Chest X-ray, PA view. Patient: 45 years old, sex F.
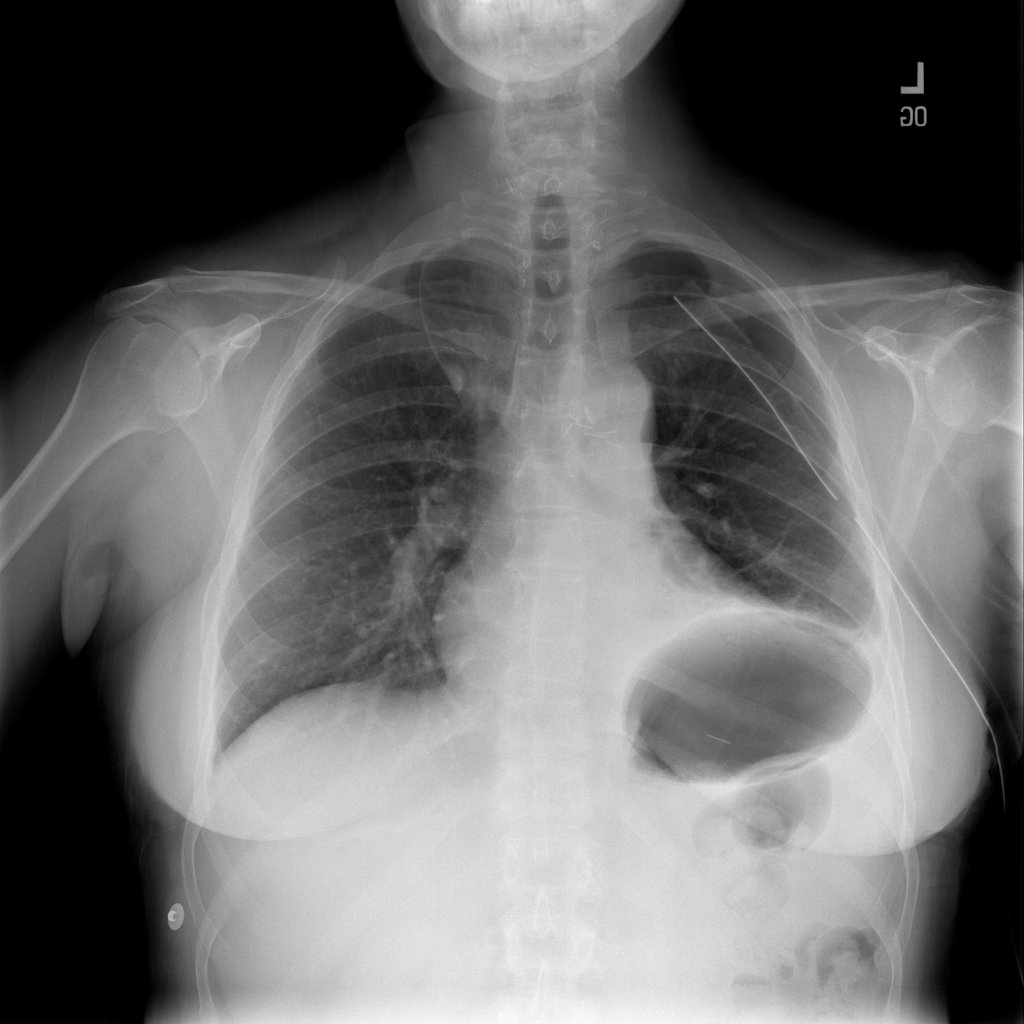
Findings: Atelectasis, Infiltration